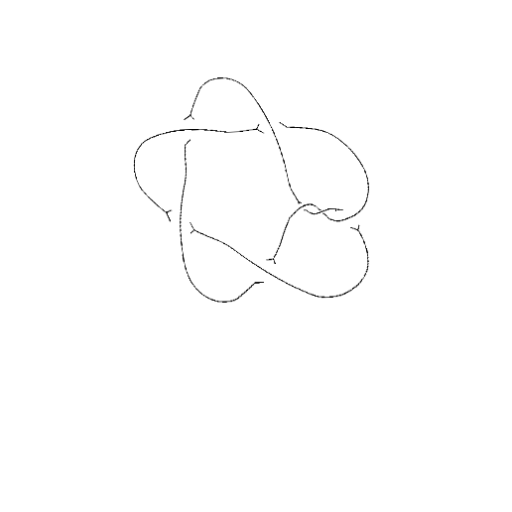
Crossing number: 7